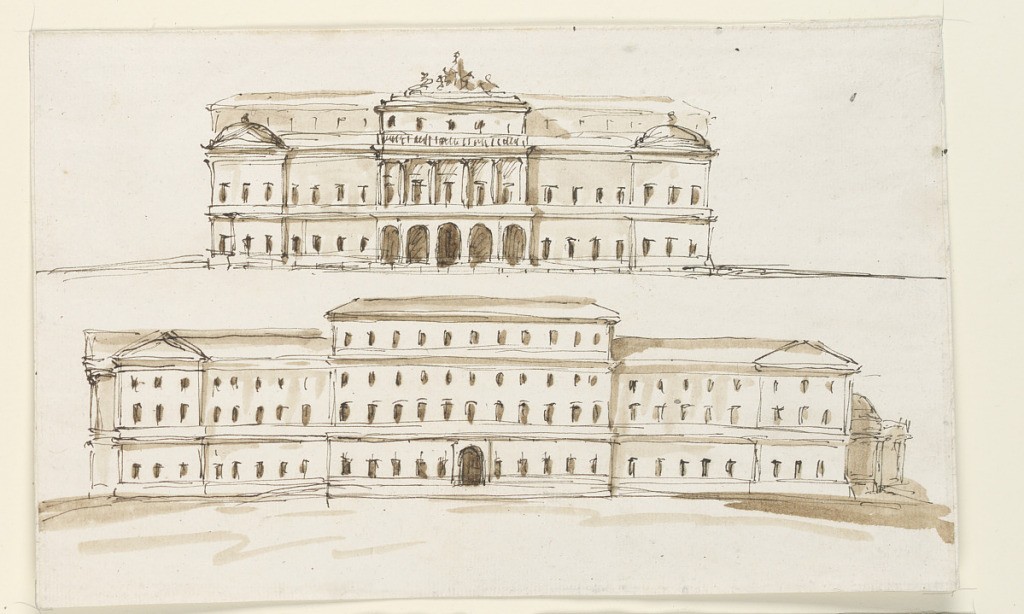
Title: Two Elevations of the Central Part of a Palace
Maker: Giuseppe Barberi, Italian, 1746–1809
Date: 1792
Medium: Pen and brown ink, brush and brown wash on off-white laid paper, lined
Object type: Drawing
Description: Two elevations of facades for a palace building. At top, an elevation with five arches in the center of the first floor, a Doric order in the main floor, and a sepulchral group above the attic. At bottom, the structure is larger than above, with the central part higher than the other storeys.